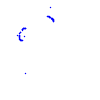
Particle: kaon